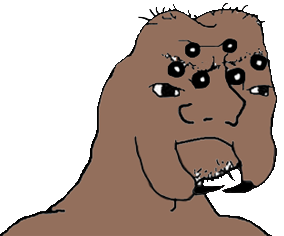
Label: 5_Animal